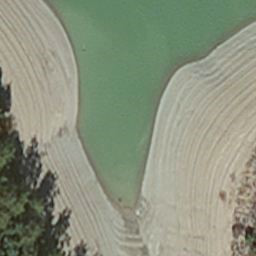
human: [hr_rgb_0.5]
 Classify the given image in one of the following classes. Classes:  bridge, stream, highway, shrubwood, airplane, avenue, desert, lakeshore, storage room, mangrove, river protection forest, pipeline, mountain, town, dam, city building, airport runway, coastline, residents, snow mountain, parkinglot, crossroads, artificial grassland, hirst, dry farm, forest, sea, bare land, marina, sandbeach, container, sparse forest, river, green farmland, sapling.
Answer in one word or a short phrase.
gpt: hirst